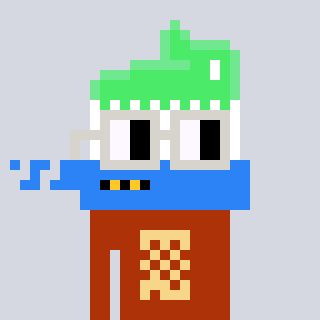
a pixel art character with square light gray glasses, a toothbrush-shaped head and a hotbrown-colored body on a cool background